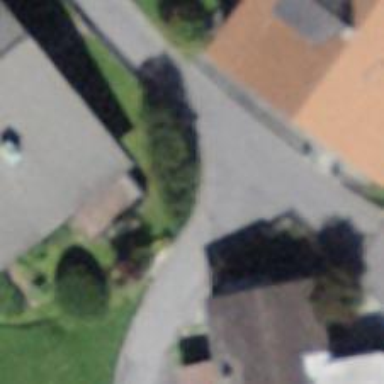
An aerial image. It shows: Charming neighbourhood.